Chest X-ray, AP view. Patient: 38 years old, sex F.
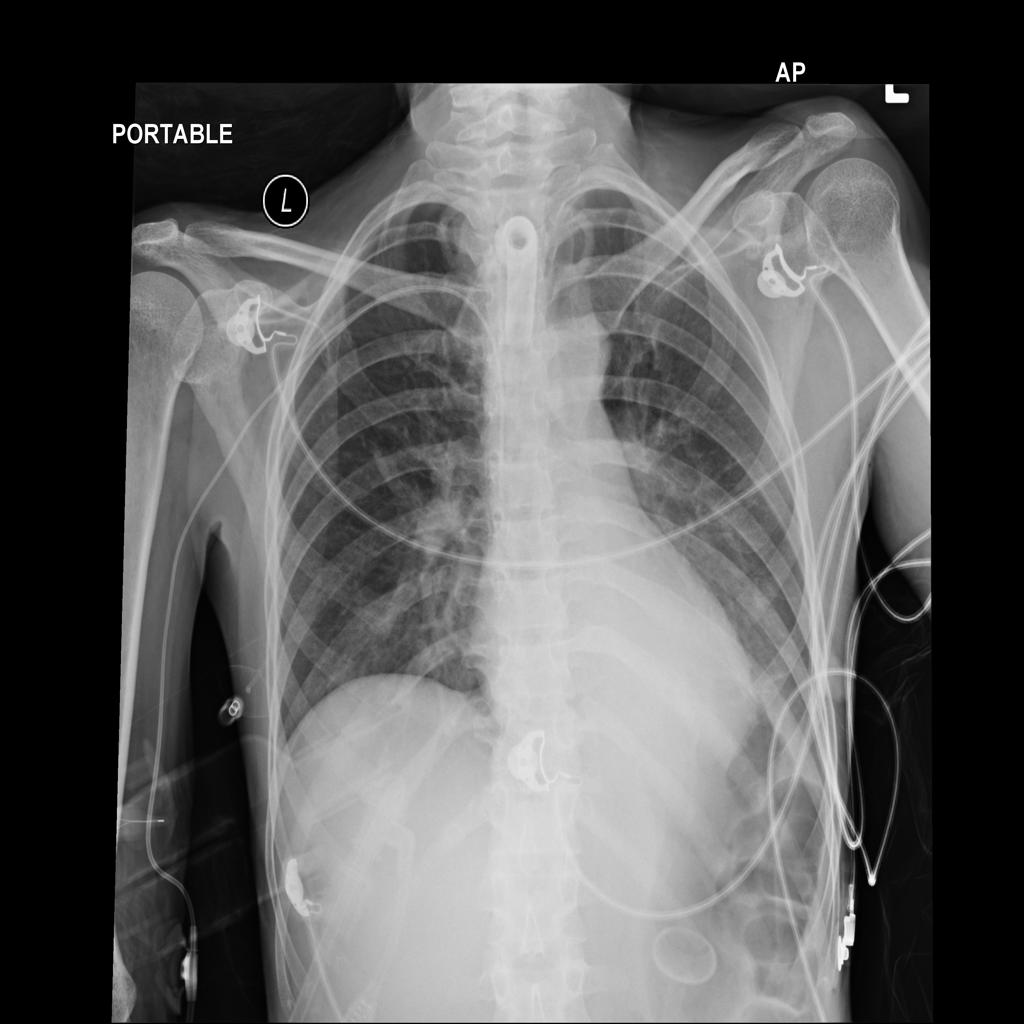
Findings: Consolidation